Question: I would like to create a custom template for project in Visual C++ 2012.
I know that I can create a project and then use 'File->Export template...'.
But how to achive the checkboxes, selects or whatever like that in the template, so the user can customize the project?
E.g. My custom project will always include some libraries etc., but I want to show the 3 check-boxes: "include 2d engine", "include 3d engine" and "include internet module" - based on it, I will or won't include some more libraries and set defines.
In other words, for the Win32 you have:

And for MyProjectTemplate, I would like to have 3 checkboxes with own labels (just like "empty project", "export symbols" and "precompiled header" on the image above).
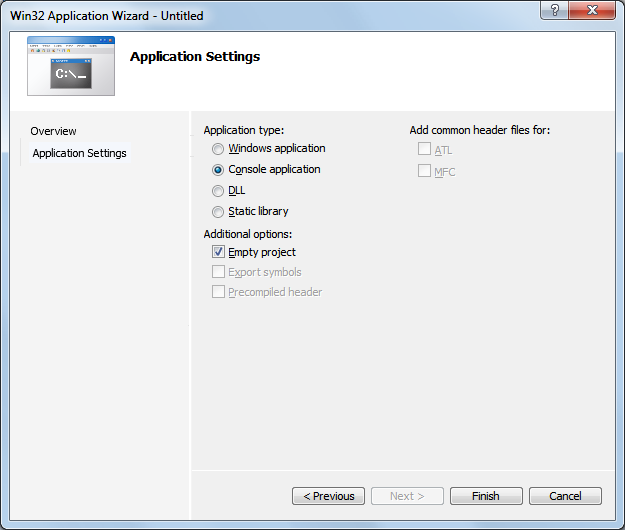
Answer: I think what you want is a <URL>.
You can create one by creating a new project using the "custom wizard" project wizard under Visual C++ -> General.
<URL> is a screenshot of the wizard it generates by default.